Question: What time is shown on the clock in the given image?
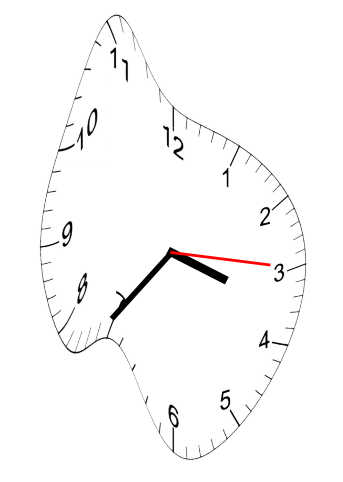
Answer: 03:36:15